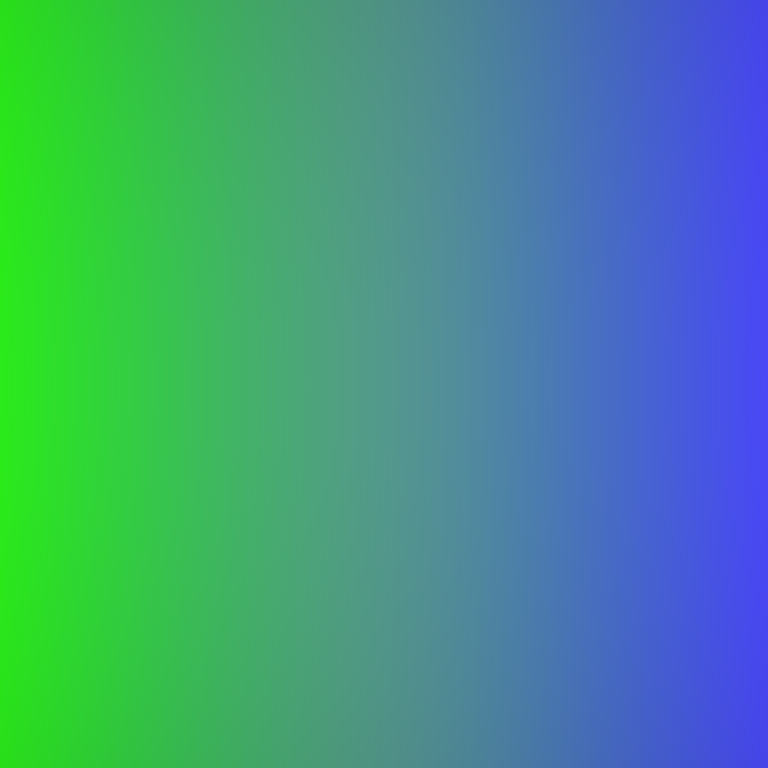
Abstract light effect, smooth gradient from vibrant green to deep blue, calm atmosphere, soft blend, no room, no furniture, no objects.